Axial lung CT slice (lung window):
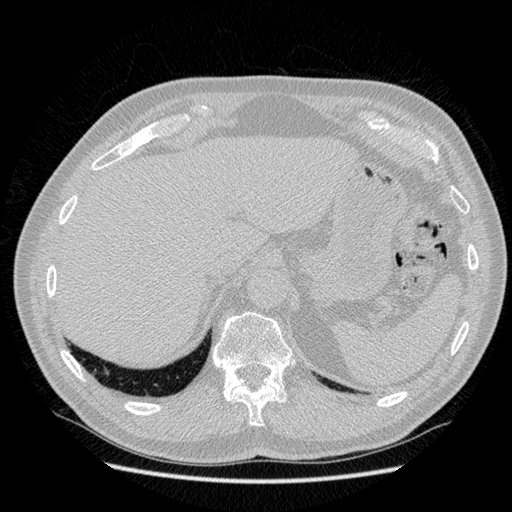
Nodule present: no